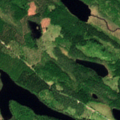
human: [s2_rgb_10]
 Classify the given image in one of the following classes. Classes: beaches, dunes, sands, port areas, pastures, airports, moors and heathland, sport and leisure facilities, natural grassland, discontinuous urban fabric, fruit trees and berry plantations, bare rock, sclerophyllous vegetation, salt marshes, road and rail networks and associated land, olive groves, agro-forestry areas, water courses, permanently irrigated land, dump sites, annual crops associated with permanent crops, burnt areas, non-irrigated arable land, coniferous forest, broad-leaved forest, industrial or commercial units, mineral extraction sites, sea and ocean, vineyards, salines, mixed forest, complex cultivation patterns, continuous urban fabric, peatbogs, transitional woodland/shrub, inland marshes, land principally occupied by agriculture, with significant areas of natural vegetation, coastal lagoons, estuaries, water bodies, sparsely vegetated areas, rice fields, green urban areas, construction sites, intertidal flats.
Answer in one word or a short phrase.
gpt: coniferous forest, mixed forest, transitional woodland/shrub, water bodies